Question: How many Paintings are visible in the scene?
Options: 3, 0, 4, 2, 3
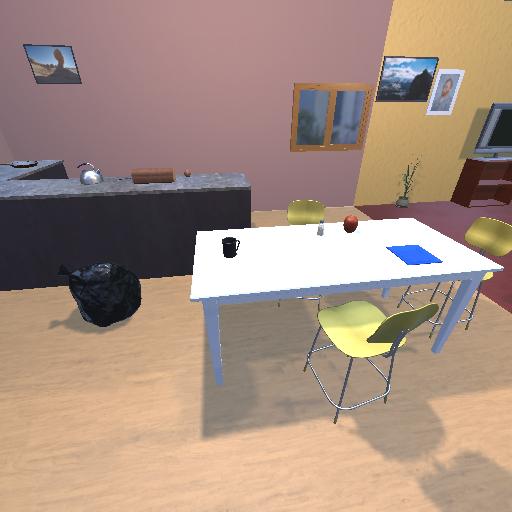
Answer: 3